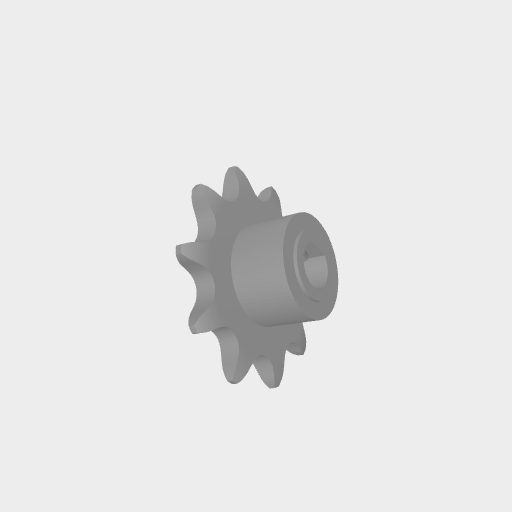
Part: SetScrewSprocket6DID10T